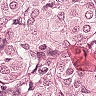
Metastatic tissue present: yes